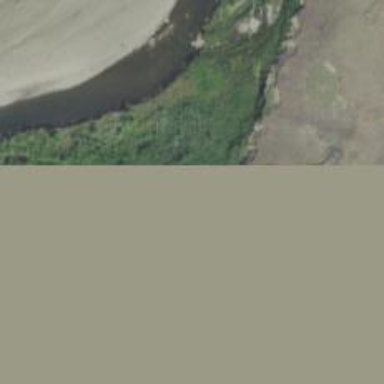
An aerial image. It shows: Beautiful river scene.